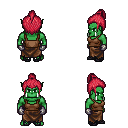
a pixel art fantasy rpg character, male body template, orc, green skin, brown pirate shirt, robe skirt, ruby red short topknot hairstyle, metal gloves, ghillies, four views (front, back, left, right), 2x2 character sprite sheet, small pixel art, hard edges, no anti-aliasing